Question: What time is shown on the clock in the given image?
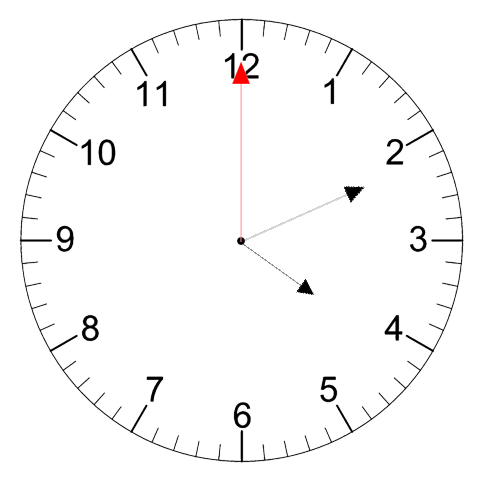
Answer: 04:11:00